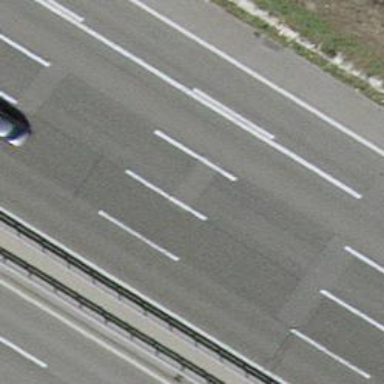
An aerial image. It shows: Asphalt motorway.